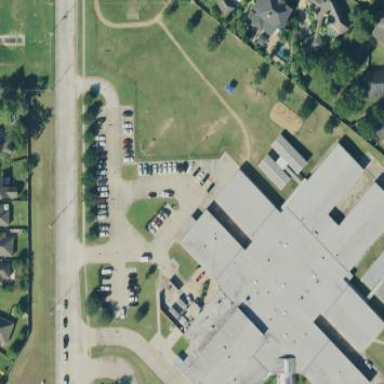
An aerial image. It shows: School building.